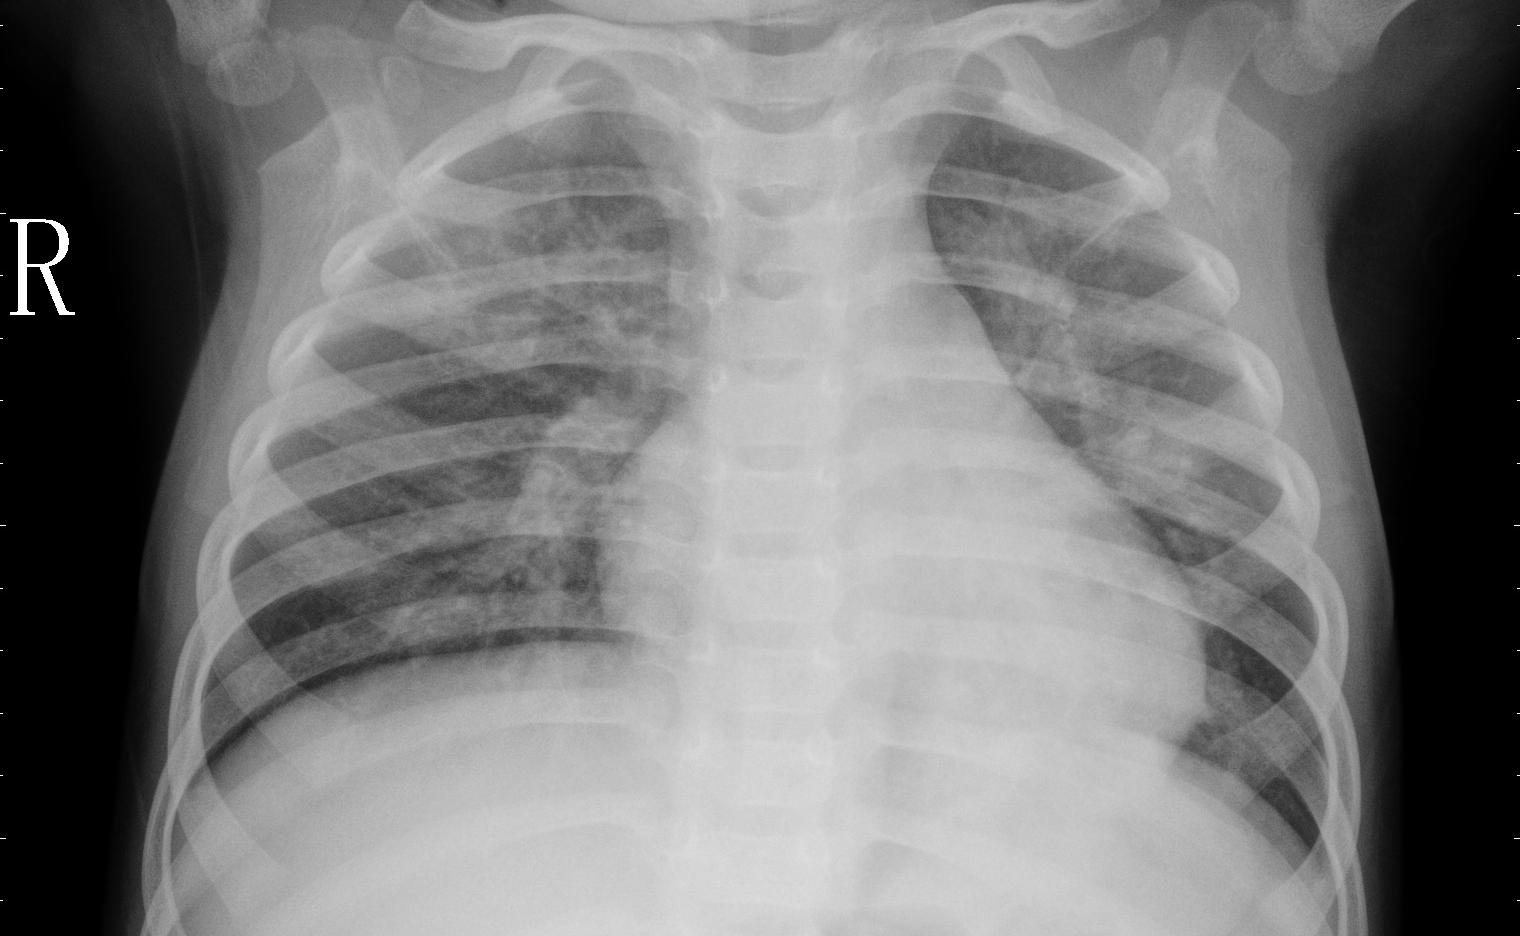
Diagnosis: PNEUMONIA